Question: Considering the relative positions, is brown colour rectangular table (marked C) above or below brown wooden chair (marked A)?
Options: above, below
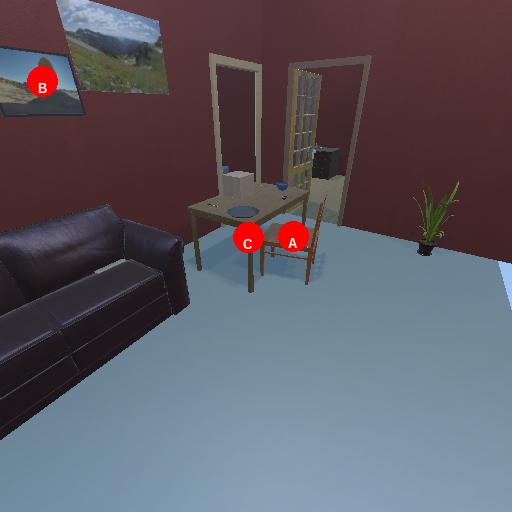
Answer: above